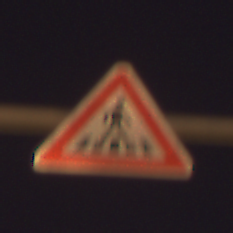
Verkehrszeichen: FussgaengerueberwegLinks
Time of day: Night
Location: Outdoor (Urban)
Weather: Clear
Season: NotSpecified
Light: Artificial